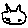
Label: cat